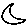
Label: moon